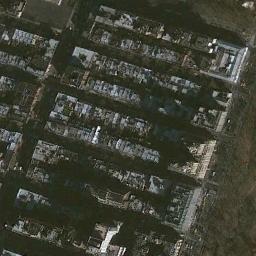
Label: commercial_area